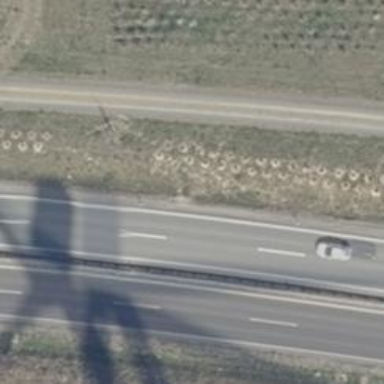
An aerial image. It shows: Asphalt motorway link.